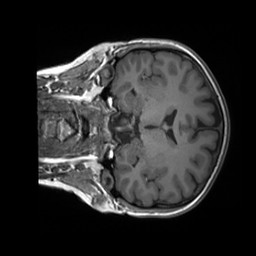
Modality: T1w
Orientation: coronal
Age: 25
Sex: female
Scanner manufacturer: siemens
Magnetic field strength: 3 T
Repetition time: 1.8 s
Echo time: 0.00232 s